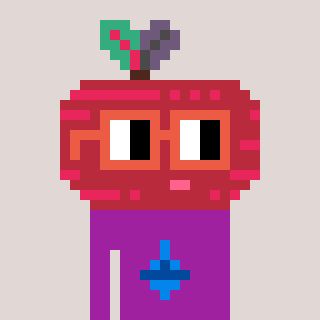
a pixel art character with square orange glasses, a beet-shaped head and a magenta-colored body on a warm background